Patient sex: M
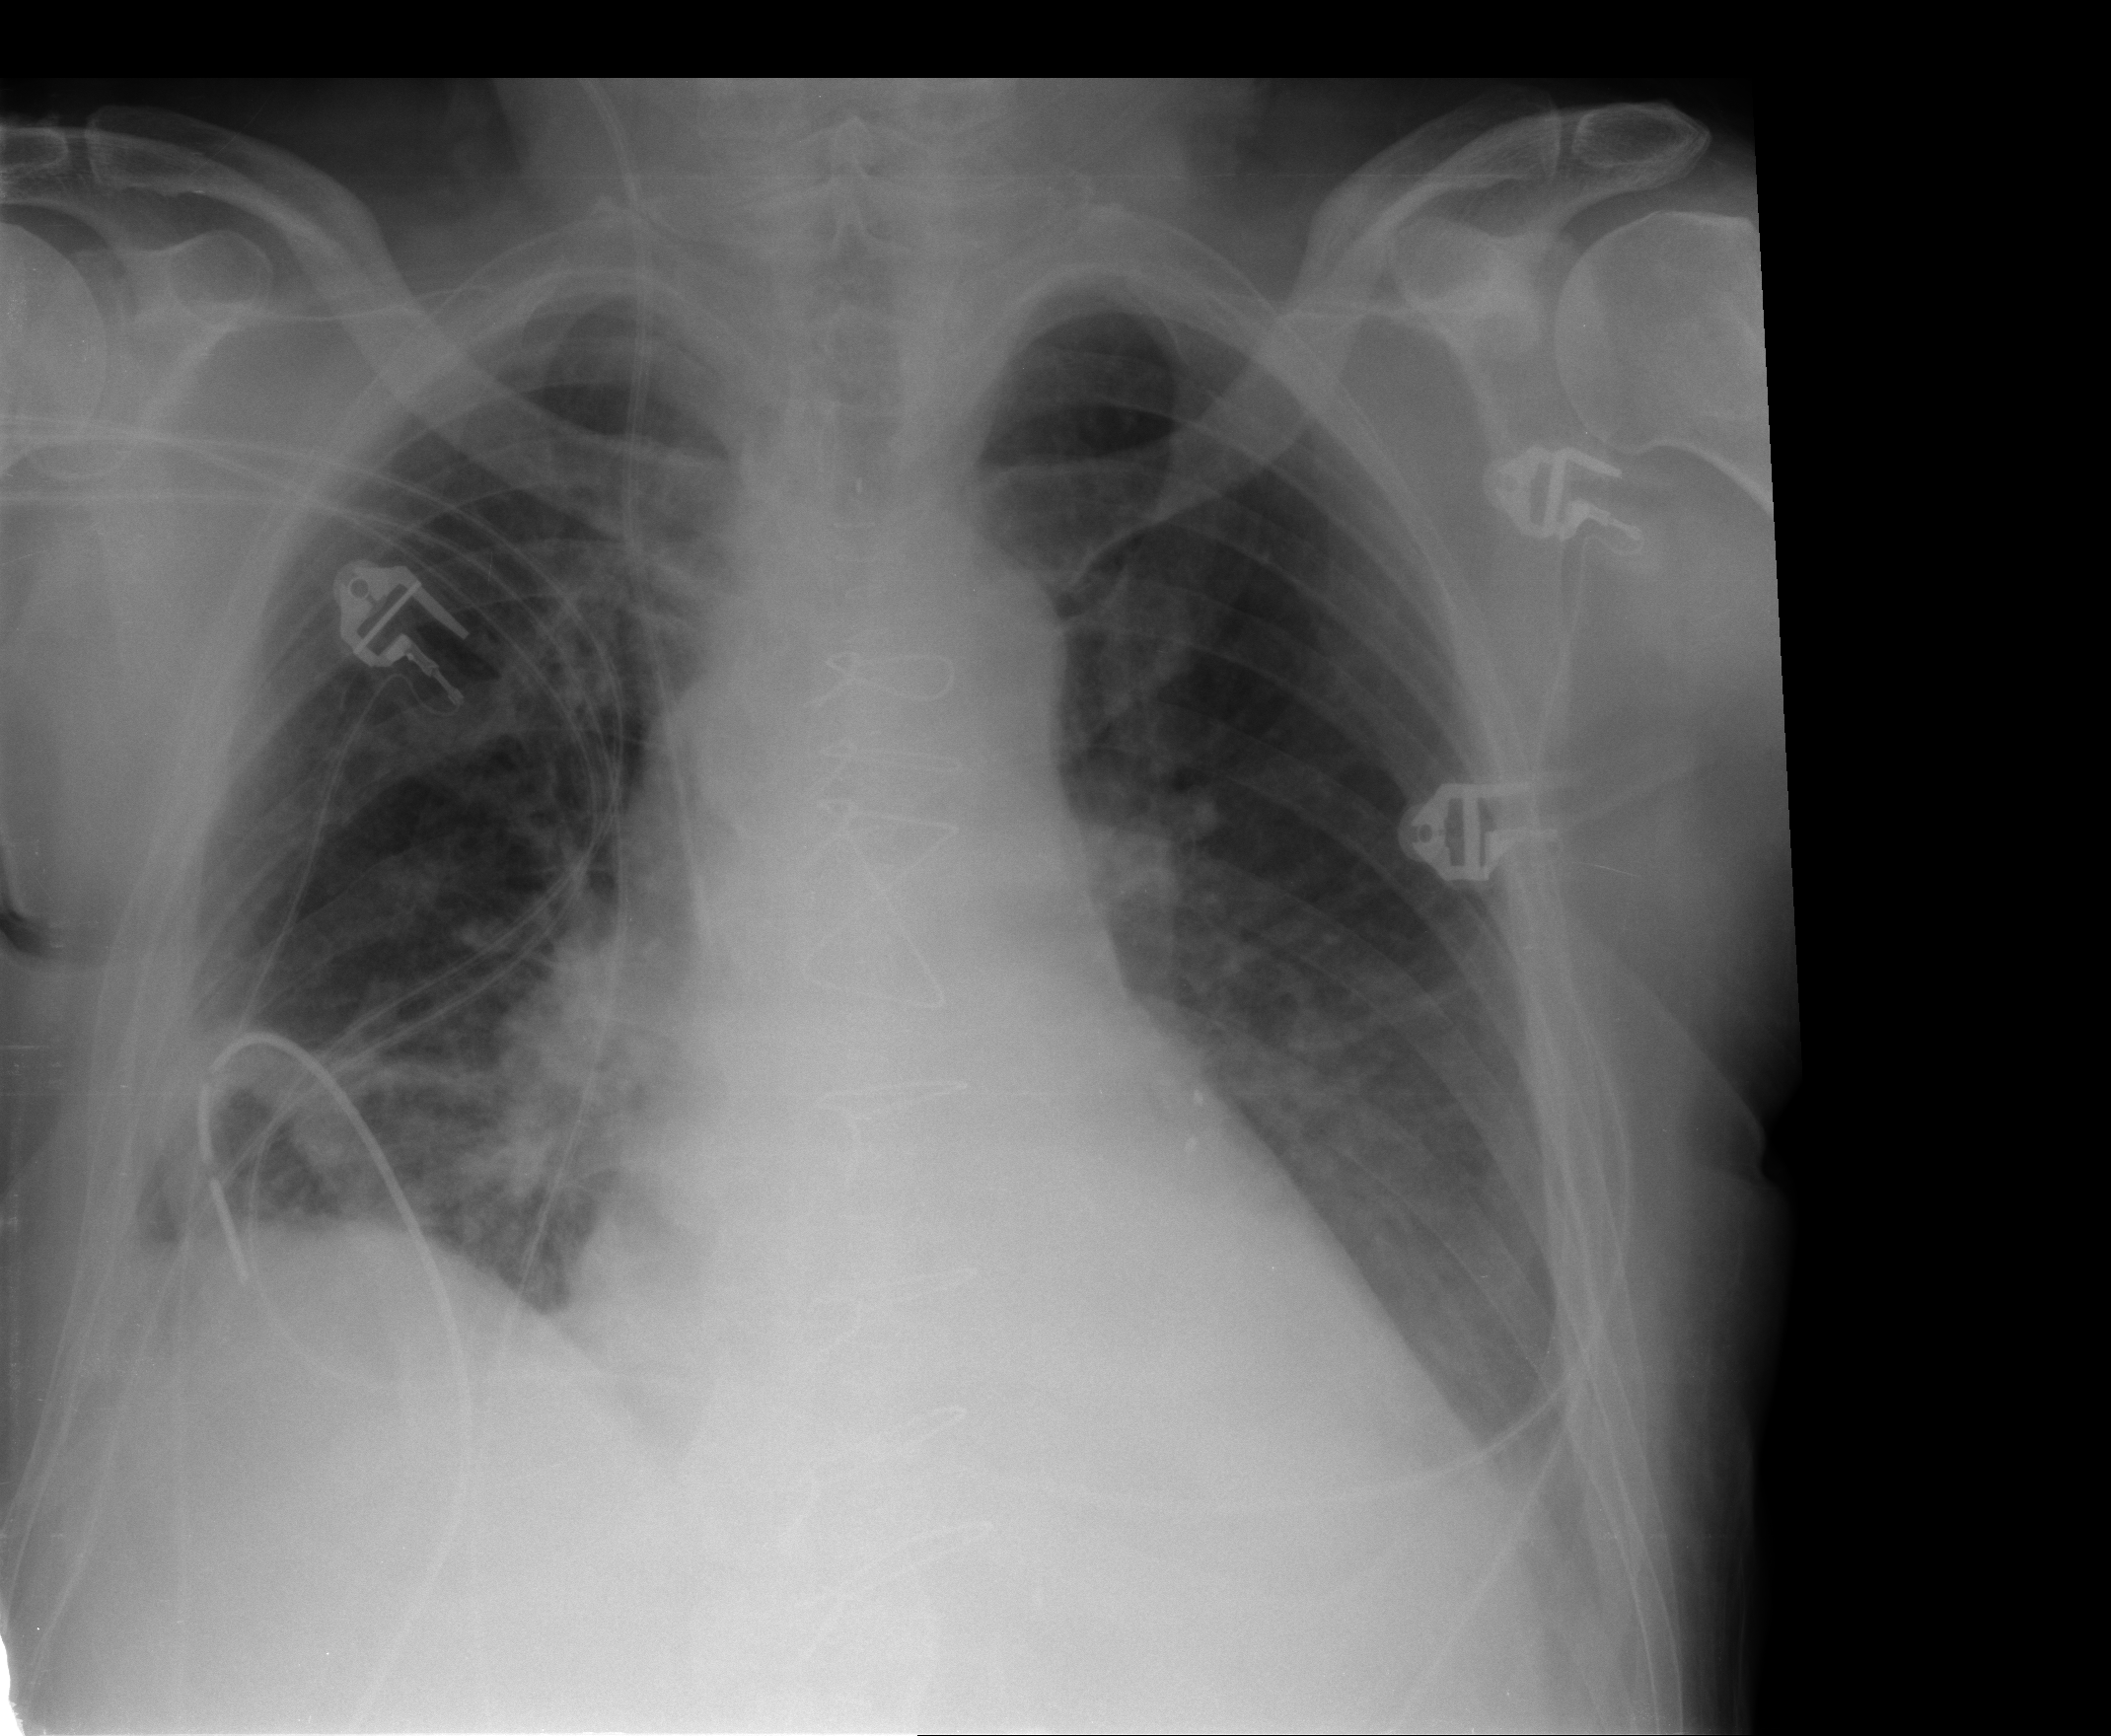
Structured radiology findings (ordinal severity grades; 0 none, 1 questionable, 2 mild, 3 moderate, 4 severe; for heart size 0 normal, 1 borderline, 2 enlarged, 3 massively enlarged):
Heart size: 0
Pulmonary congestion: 2
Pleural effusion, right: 1
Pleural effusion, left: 1
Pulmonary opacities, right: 2
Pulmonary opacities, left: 0
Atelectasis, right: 3
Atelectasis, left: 2